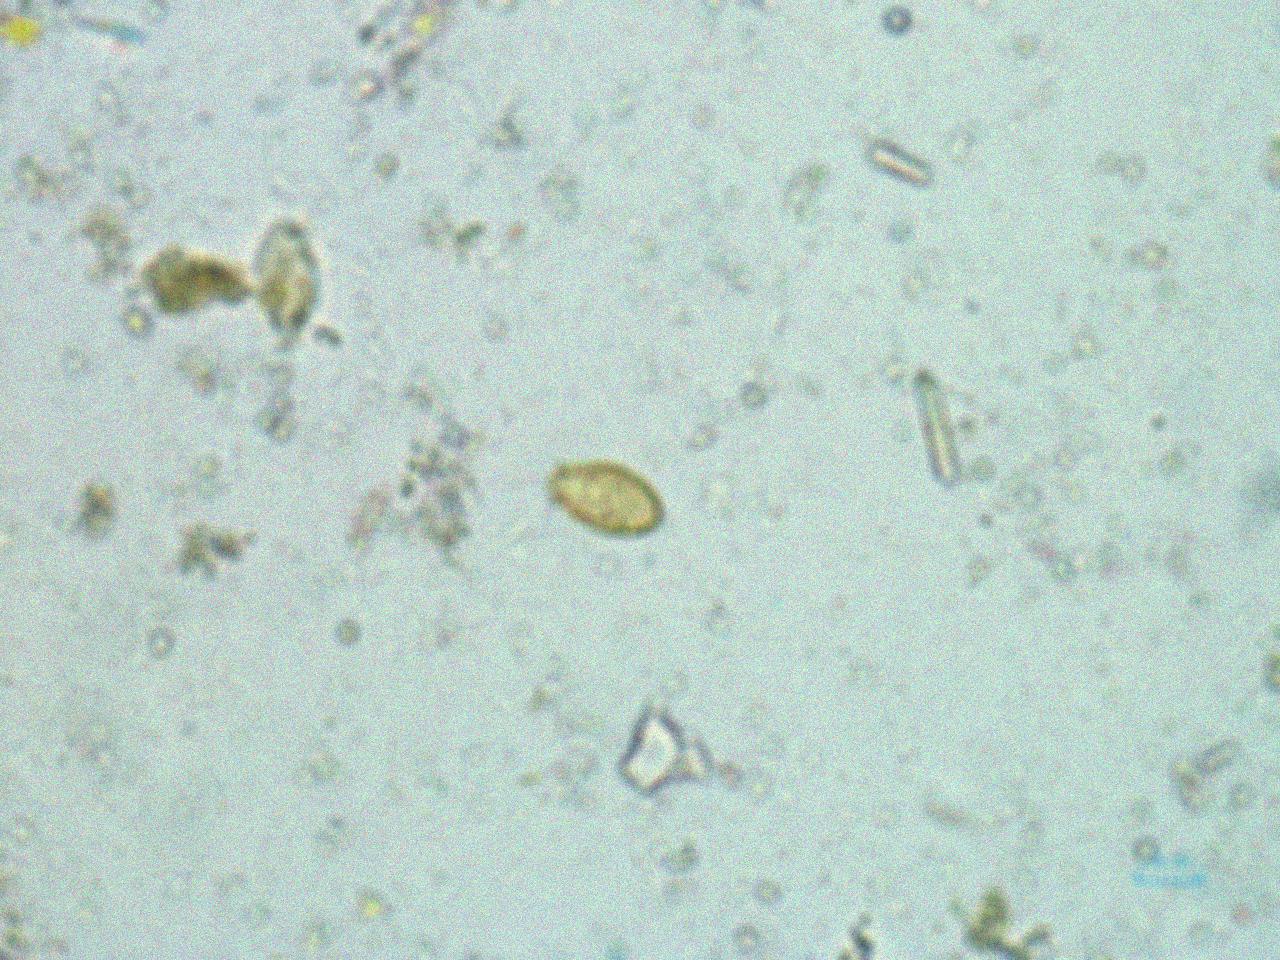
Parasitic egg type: Opisthorchis viverrine